Question: I'm making a Checkers game for an assignment. The whole thing is running the way it should, except for one weird thing. Here's my board:

I move by giving the source row and column, then the destination row and column.
'''
move(int srcR, int srcC, int destR, int destC)
'''
I'm supposed to print out an error if I try to move a piece to an invalid spot (not diagonally). So if I try to move a piece from 5 2 -> 4 2, it gives me an error message.
'''
if(destR == srcR+1 || destR == srcR-1 &&
destC == srcC+1 || destC == srcC-1){
// code code code
}else
message = "Invalid Move! Can only move diagonally one space.";
'''
For most things it works, but if I try to move directly down one space (for example, 2 3 -> 3 3) it's moving the piece and not giving me the error message.
I'm stuck! Any ideas why this may be happening? I can post more code if needed.
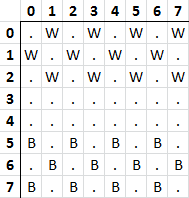
Answer: According to your logic, if
'''
destC == srcC-1
'''
is true, the whole expression will be true. You have to pay attention to the order that Java evaluate the boolean operations~ Add () when necessary~